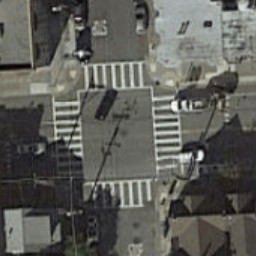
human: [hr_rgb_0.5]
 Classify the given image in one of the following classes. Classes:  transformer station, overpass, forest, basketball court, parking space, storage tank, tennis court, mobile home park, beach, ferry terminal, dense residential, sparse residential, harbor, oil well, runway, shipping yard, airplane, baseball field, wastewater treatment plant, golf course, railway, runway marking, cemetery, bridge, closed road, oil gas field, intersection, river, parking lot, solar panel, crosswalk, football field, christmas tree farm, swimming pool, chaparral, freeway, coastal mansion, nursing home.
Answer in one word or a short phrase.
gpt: crosswalk